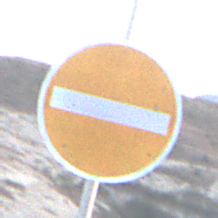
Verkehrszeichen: VerbotDerEinfahrt
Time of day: SunriseSunset
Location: Outdoor (Nature)
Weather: Clear
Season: NotSpecified
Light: Natural